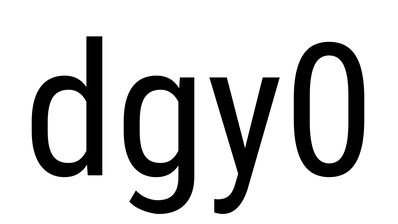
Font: Roboto_Condensed_Regular